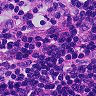
Metastatic tissue present: no